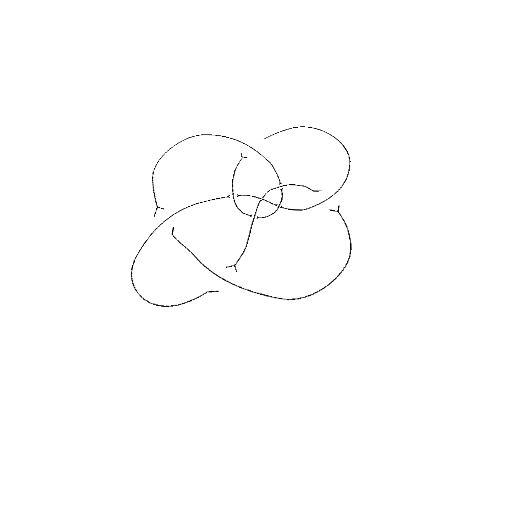
Crossing number: 9